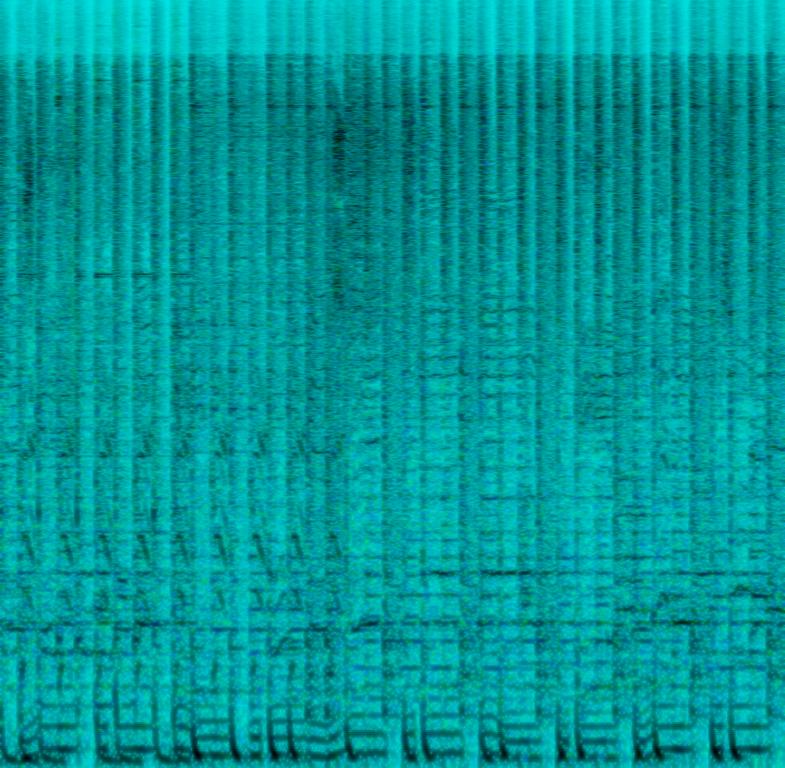
This is an upbeat pop dance song in Spanish. The drum beat is energetic and punchy and features hi-hat hits in eighth notes throughout the clip. There's a male vocalist chanting the same phrase energetically, while the female singer calmly and coolly sings a gentle melody. The female singer's melody almost stands in contrast to the very lively beat.